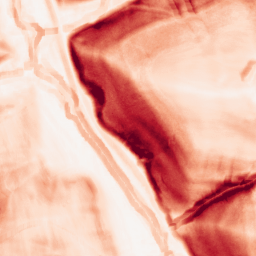
Category: morphological
Decomposition family: morphological_gradient
Decomposition parameters: size: 7
shape: square
Upsampling method: quadratic
Upsampling parameters: scale: 4
Upsampling scale: 4